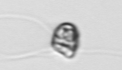
Label: flagellate_morphotype1